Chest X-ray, AP view. Patient: 61 years old, sex F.
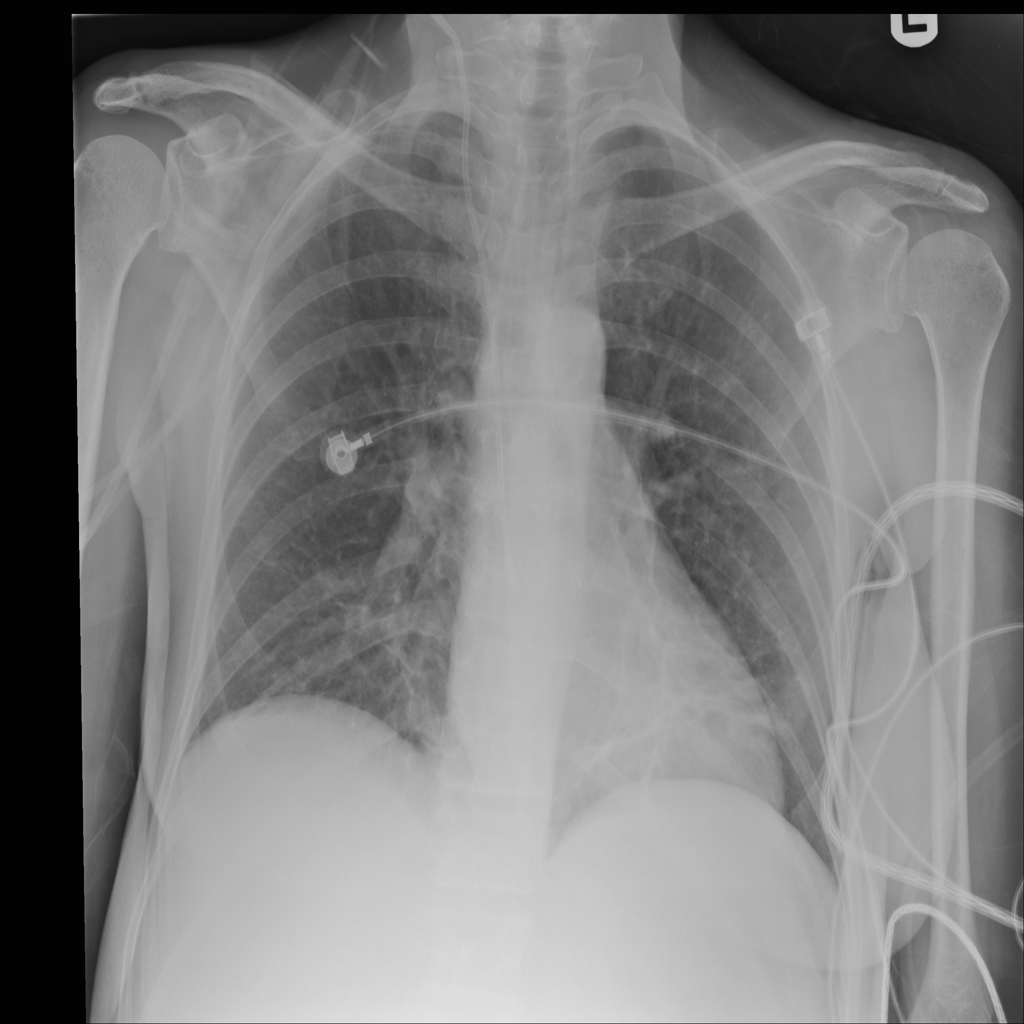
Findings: Atelectasis